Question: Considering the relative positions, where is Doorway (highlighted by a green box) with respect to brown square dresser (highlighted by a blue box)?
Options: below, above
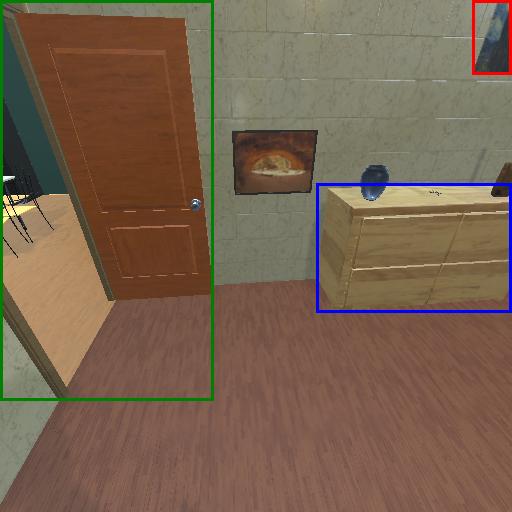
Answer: below